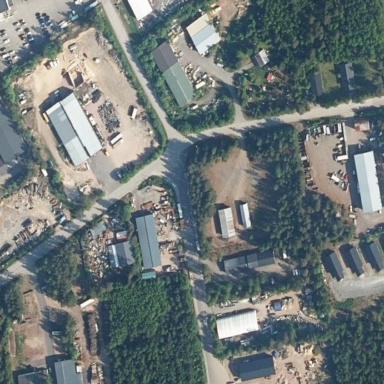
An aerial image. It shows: Industrial area.